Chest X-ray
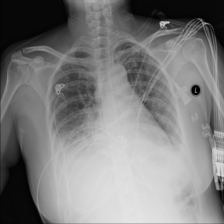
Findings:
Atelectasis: positive
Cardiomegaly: negative
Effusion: positive
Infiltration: negative
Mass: negative
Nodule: negative
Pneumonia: negative
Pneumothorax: negative
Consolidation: negative
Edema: negative
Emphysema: negative
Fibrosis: negative
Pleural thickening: negative
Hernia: negative